Field crop: maize
Growth stage: 1
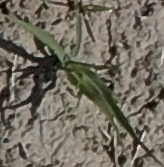
Species: sorghum